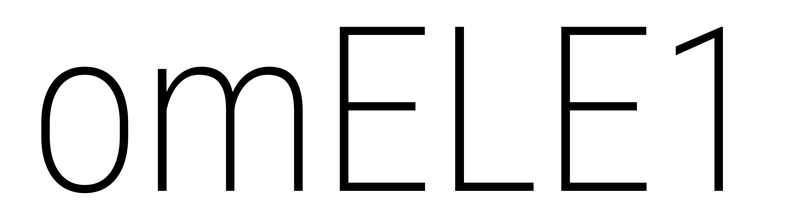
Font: Roboto_Condensed_ExtraLight